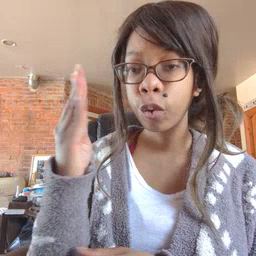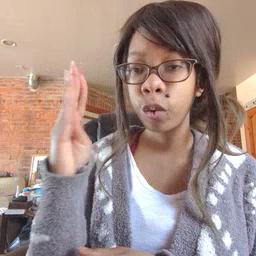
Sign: blue